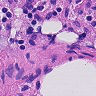
Metastatic tissue present: no